Interaction volume radius: 5 \u00c5
Interaction volume height: 25 \u00c5
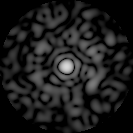
Disorder parameter: 0.8139